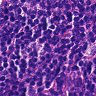
Metastatic tissue present: no